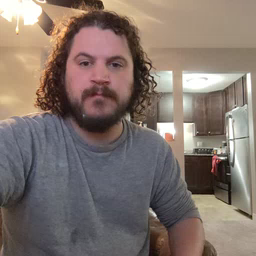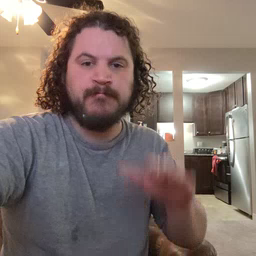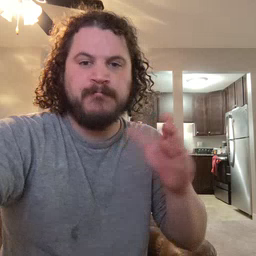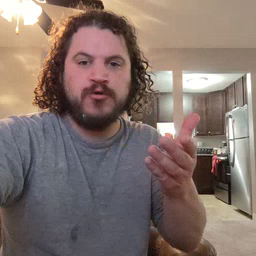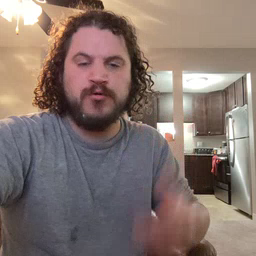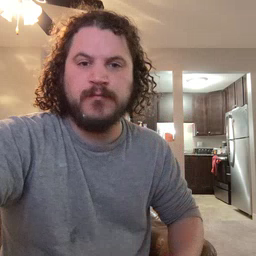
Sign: book